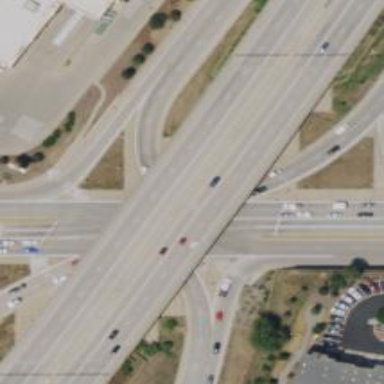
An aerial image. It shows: Trunk link highway.